Interaction volume radius: 5 \u00c5
Interaction volume height: 20 \u00c5
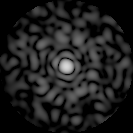
Disorder parameter: 0.8647